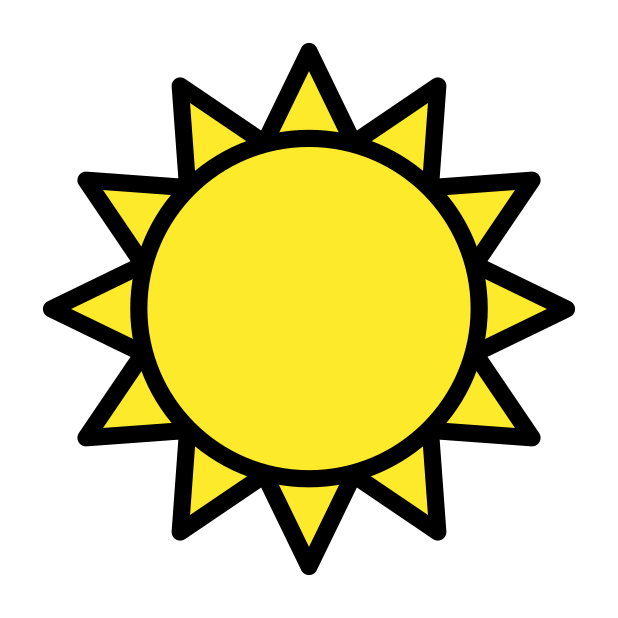
Emoji: ☀
Name: black sun with rays
Unicode: 0x2600